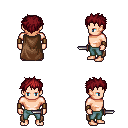
a pixel art fantasy rpg character, male body template, human, light skin, brown cape, teal pants, brunette bedhead hairstyle, leather bracers, dagger, four views (front, back, left, right), 2x2 character sprite sheet, small pixel art, hard edges, no anti-aliasing